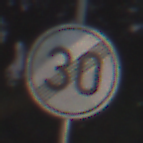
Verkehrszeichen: EndeGeschwindigkeit30
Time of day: Night
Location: Outdoor (Suburban)
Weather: PartlyCloudy
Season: NotSpecified
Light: Artificial